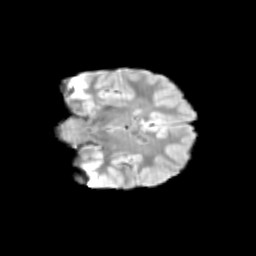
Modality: T2w
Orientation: coronal
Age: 11
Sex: male
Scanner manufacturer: siemens
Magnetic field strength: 3 T
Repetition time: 3.8 s
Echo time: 0.07 s